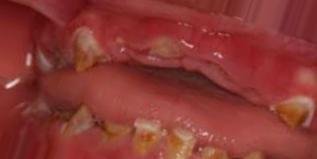
Condition: Caries